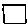
Label: square